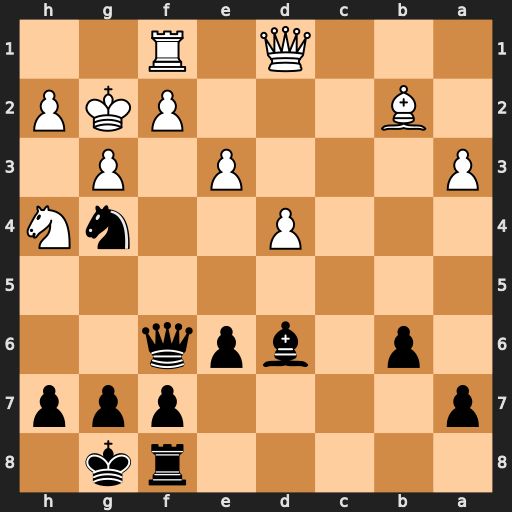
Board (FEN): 5rk1/p4ppp/1p1bpq2/8/3P2nN/P3P1P1/1B3PKP/3Q1R2
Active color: b
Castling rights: -
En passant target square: -
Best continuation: Qxf2+ Rxf2 Nxe3+ Kf3 Nxd1